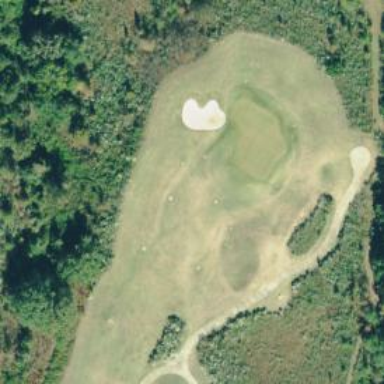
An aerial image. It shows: Rough grassy area used for golf.